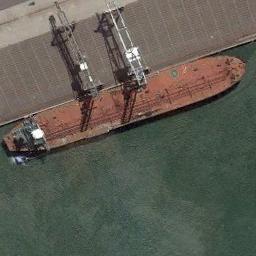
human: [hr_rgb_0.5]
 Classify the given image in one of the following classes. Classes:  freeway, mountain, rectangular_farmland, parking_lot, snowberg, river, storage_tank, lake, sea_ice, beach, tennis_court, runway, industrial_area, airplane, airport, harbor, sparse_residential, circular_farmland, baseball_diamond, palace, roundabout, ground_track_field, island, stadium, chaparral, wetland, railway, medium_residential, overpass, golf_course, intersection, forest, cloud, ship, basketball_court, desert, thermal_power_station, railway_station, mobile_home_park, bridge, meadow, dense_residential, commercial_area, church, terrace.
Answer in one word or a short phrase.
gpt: ship